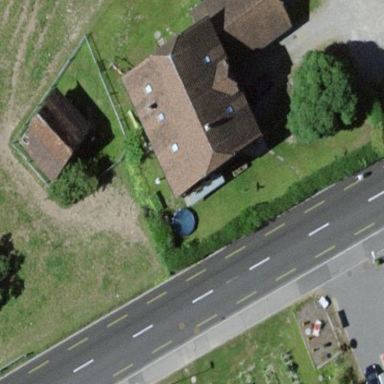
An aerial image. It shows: Detached building with half-hipped roof.